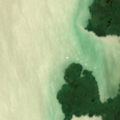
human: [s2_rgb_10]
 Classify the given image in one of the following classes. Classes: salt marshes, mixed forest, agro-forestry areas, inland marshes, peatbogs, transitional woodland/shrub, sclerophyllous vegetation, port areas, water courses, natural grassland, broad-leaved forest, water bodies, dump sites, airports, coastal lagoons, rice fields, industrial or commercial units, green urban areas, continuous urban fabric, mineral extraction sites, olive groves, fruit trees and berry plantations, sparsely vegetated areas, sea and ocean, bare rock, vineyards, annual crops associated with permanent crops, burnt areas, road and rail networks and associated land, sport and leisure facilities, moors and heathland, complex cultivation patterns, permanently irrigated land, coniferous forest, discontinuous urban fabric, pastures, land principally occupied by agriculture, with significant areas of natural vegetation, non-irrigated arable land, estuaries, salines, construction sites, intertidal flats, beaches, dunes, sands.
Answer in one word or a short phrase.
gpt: inland marshes, water bodies